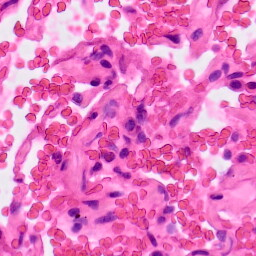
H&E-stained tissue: Lung